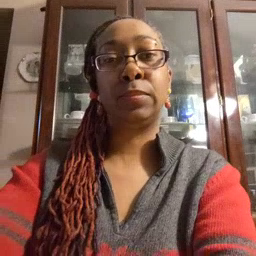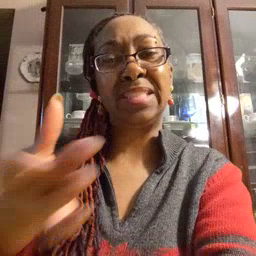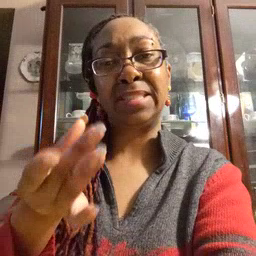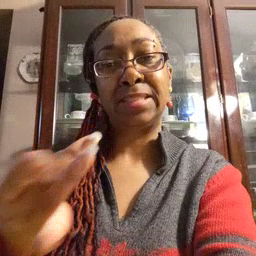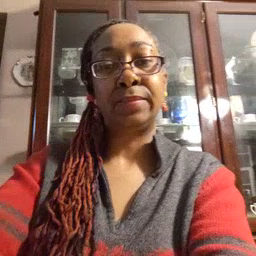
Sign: sticky